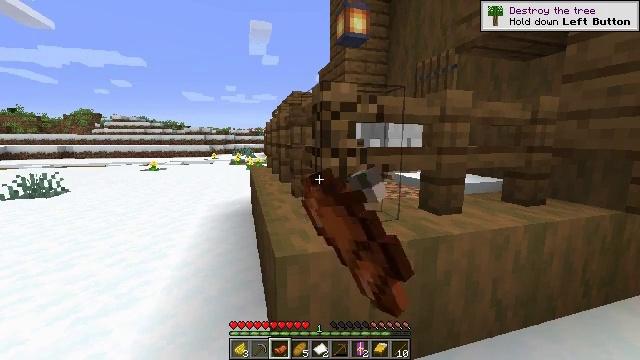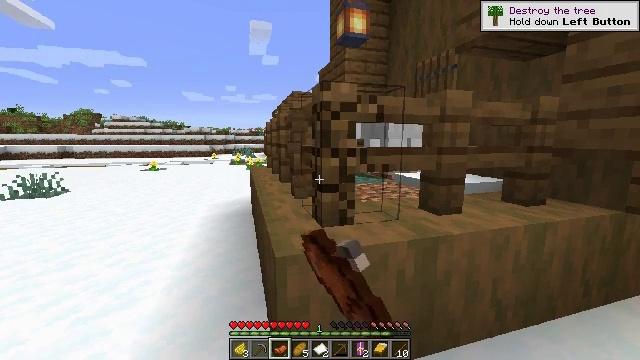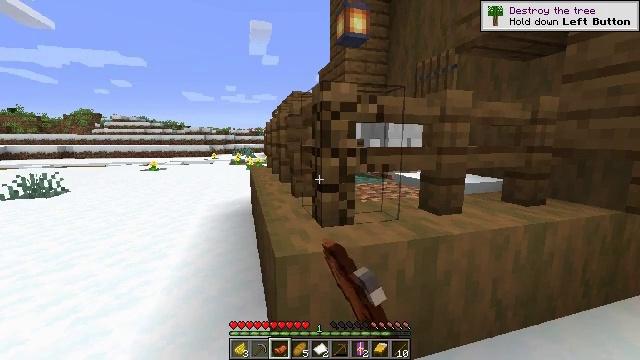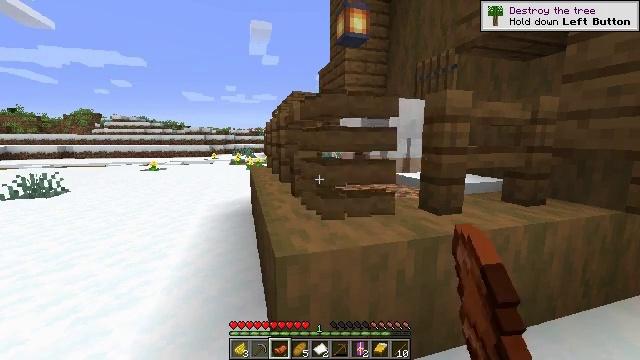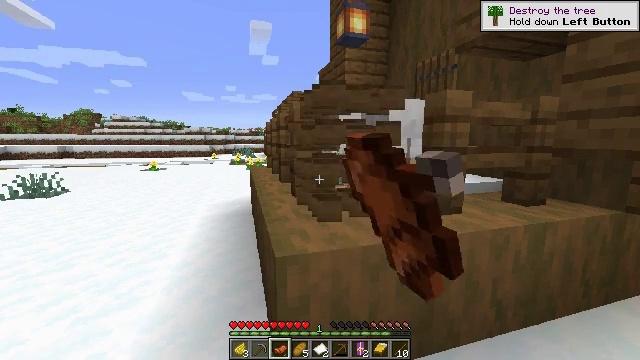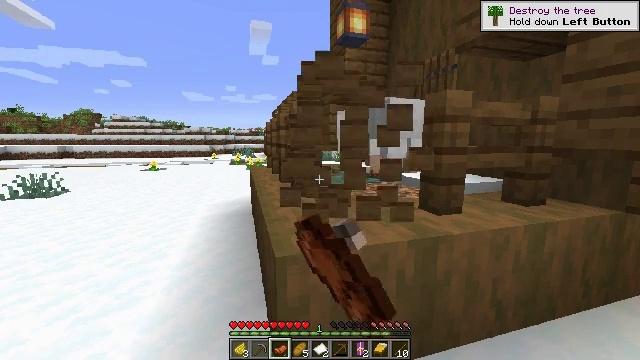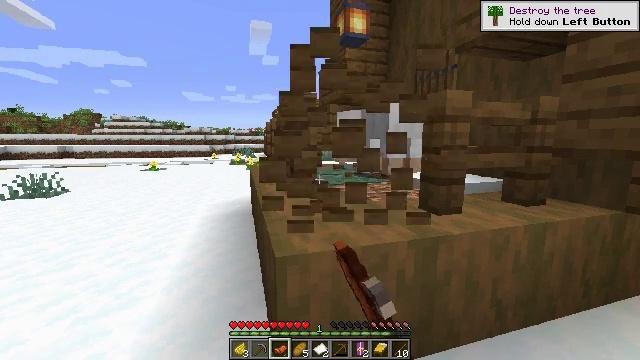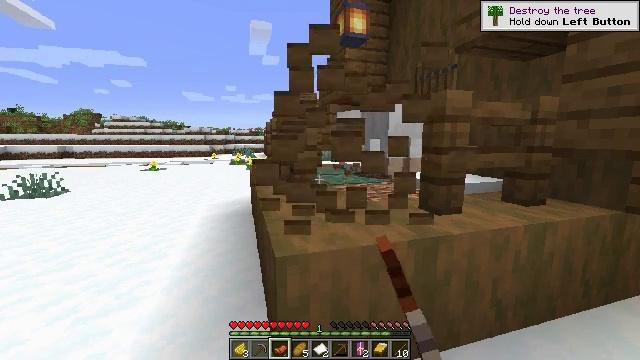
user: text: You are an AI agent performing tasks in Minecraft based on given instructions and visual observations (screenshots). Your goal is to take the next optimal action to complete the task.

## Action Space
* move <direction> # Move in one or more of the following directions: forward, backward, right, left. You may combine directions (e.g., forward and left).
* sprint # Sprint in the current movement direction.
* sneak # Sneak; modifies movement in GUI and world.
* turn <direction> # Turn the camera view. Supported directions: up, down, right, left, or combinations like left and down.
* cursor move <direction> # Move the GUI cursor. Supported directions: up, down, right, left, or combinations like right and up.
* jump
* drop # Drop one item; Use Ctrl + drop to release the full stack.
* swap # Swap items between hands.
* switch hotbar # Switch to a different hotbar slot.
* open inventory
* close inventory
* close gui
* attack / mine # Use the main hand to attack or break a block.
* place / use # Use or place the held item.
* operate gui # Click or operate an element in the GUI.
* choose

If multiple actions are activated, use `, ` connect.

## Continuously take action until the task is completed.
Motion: motion action
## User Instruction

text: Attack the spruce fence to dismantle it.
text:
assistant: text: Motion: attack / mine
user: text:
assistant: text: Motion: attack / mine
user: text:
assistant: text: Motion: attack / mine
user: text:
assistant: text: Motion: attack / mine
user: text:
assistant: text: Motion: attack / mine
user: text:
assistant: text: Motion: attack / mine
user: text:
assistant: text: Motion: attack / mine
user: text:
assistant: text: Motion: attack / mine